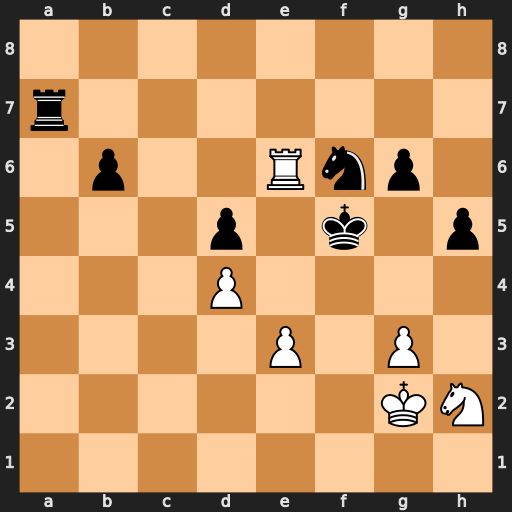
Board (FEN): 8/r7/1p2Rnp1/3p1k1p/3P4/4P1P1/6KN/8
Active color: w
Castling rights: -
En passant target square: -
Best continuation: Re5#